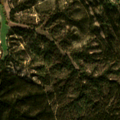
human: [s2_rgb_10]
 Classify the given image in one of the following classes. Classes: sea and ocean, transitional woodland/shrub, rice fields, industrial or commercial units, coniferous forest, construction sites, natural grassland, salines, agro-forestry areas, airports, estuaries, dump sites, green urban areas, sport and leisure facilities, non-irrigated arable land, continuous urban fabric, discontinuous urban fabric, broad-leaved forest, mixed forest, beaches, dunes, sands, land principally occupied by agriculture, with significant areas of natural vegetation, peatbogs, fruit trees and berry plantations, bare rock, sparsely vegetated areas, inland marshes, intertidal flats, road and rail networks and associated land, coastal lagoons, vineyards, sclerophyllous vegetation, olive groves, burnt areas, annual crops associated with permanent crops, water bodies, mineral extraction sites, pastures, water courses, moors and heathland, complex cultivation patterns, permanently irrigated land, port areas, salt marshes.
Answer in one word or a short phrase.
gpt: land principally occupied by agriculture, with significant areas of natural vegetation, broad-leaved forest, mixed forest, transitional woodland/shrub